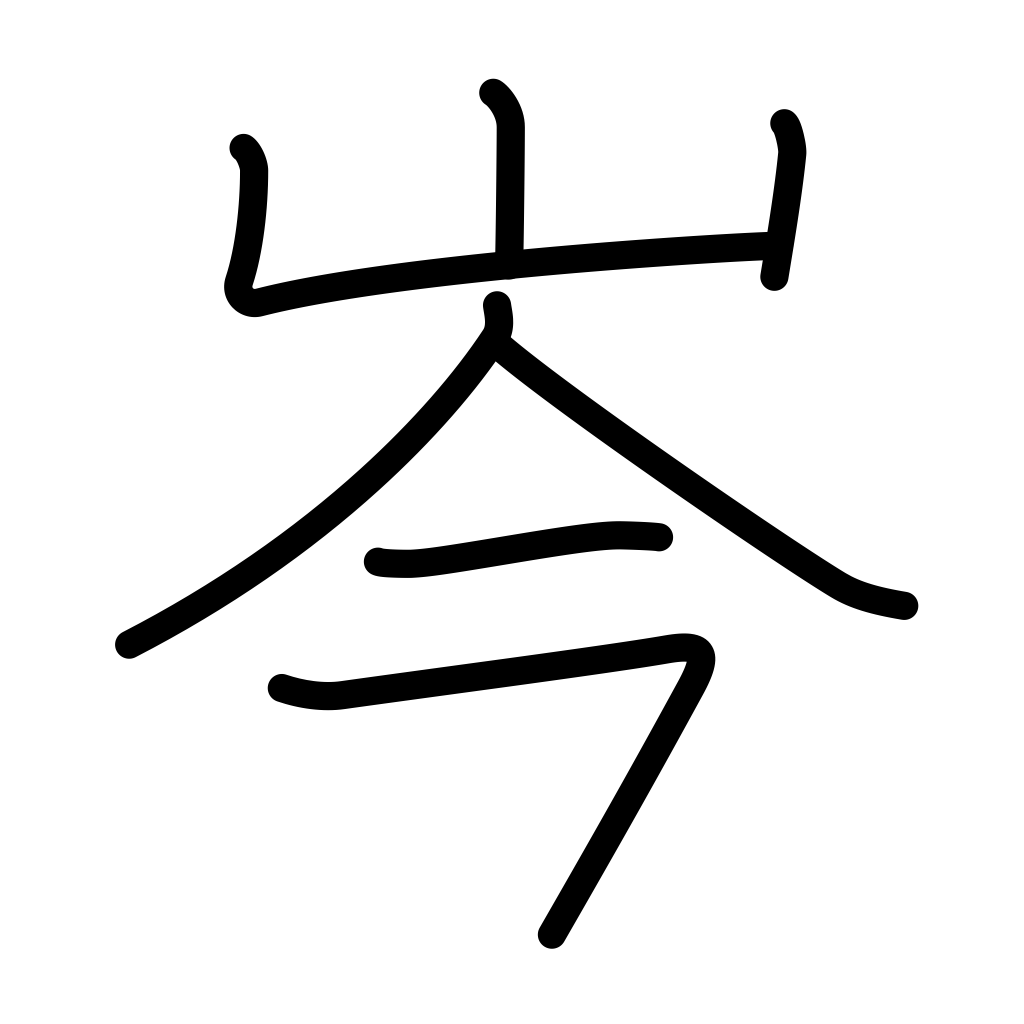
Meaning: peak, mountaintop